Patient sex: M
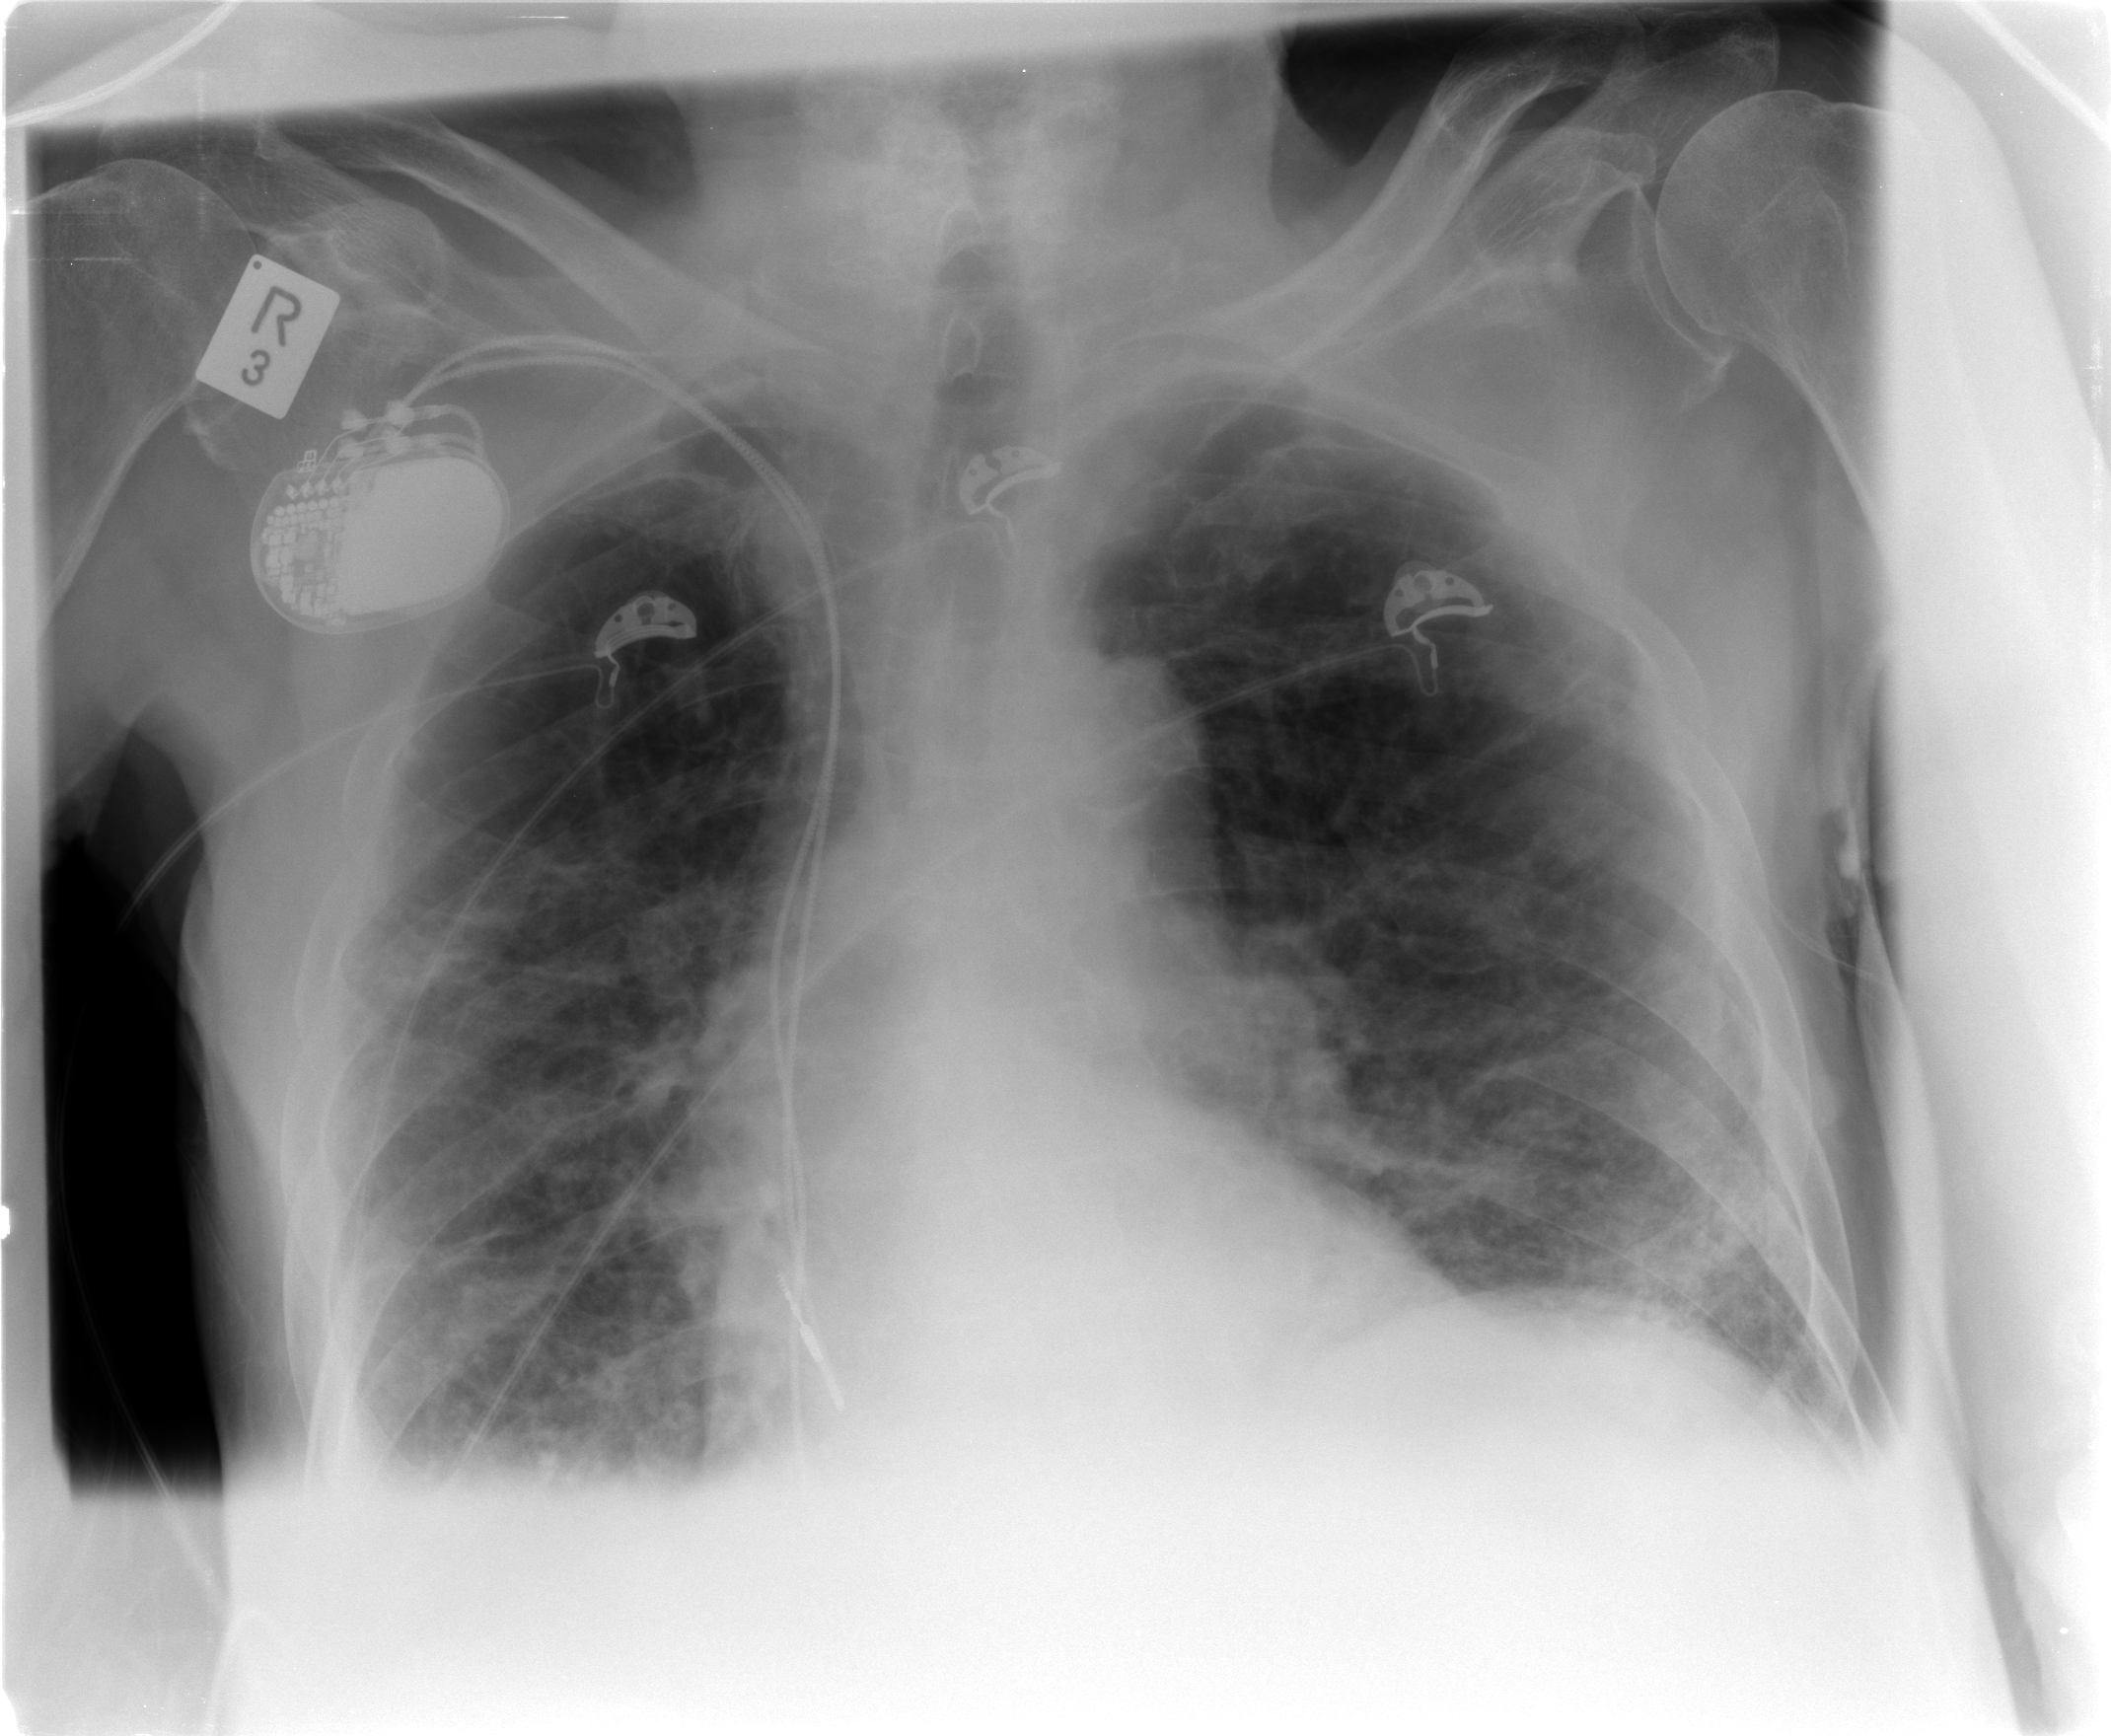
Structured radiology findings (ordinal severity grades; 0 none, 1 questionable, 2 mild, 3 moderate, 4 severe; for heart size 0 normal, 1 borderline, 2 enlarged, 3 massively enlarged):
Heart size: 1
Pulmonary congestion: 1
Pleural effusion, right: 0
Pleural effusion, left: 0
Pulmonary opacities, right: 1
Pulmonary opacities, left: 1
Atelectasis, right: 1
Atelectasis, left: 1